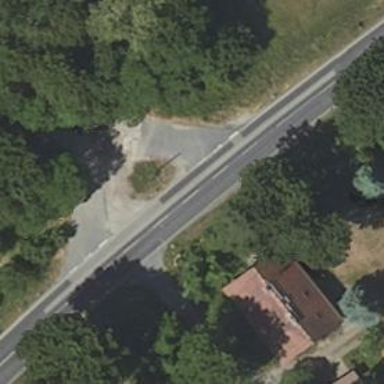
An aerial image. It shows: Secondary road with asphalt surface.